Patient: sex F, age 58
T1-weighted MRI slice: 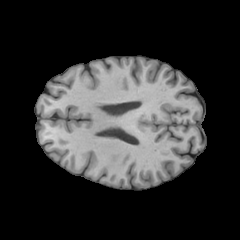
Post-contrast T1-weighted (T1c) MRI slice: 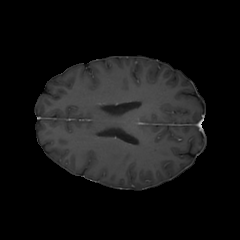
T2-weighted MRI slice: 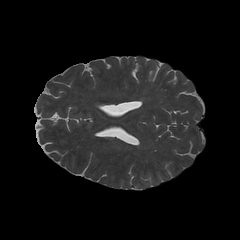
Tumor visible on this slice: no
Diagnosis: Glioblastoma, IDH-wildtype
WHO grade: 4